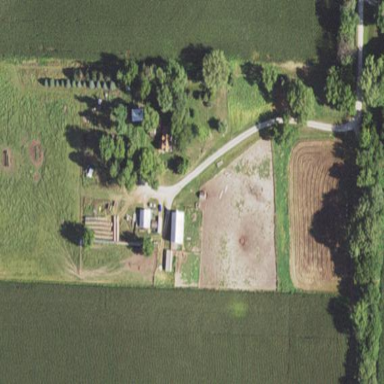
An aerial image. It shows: Farmyard area.